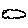
Label: cloud